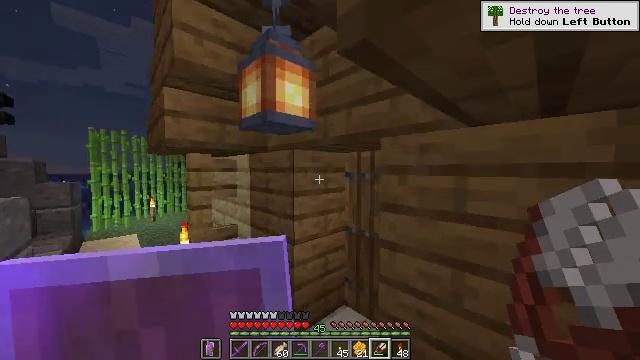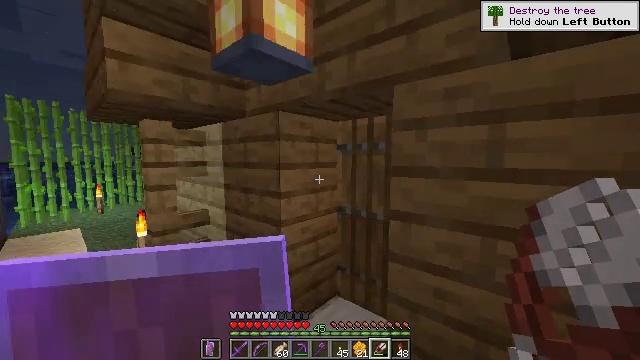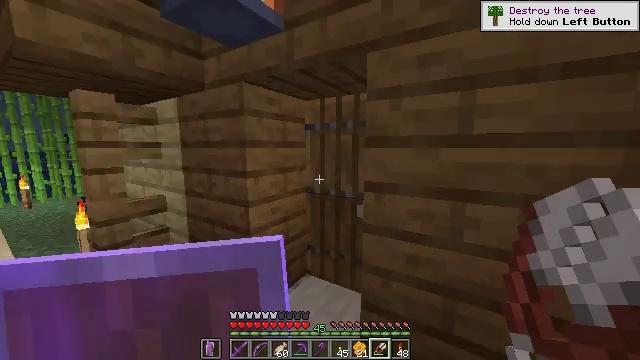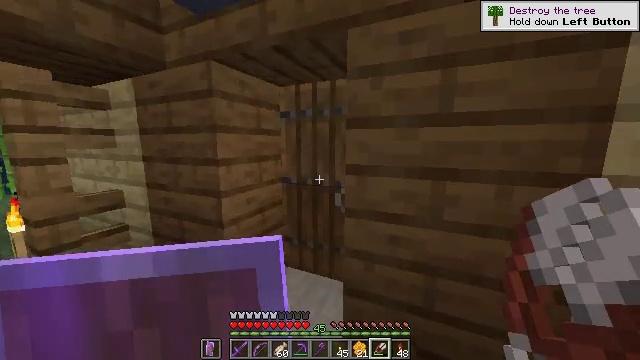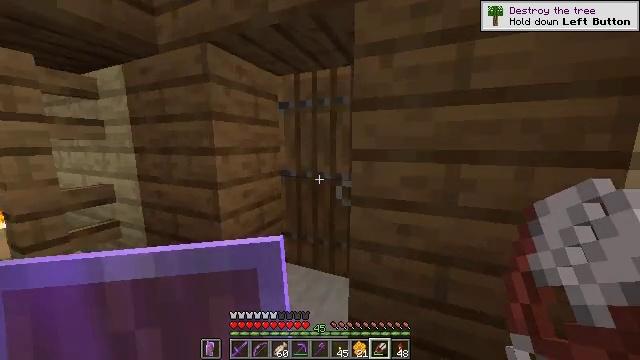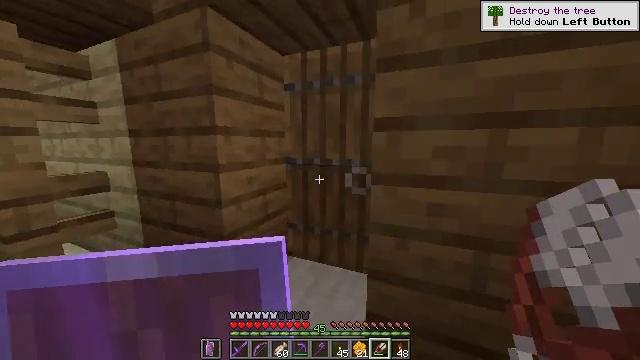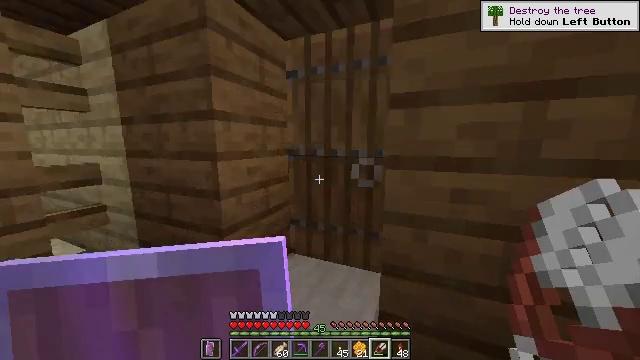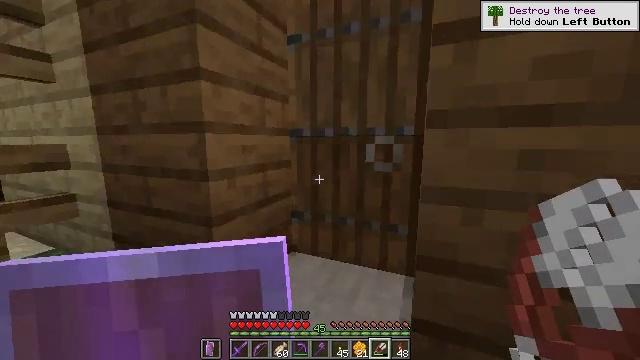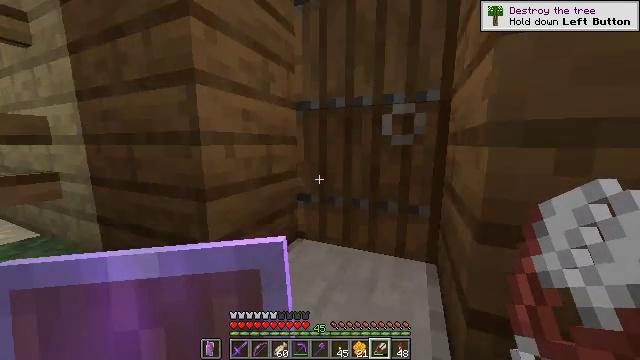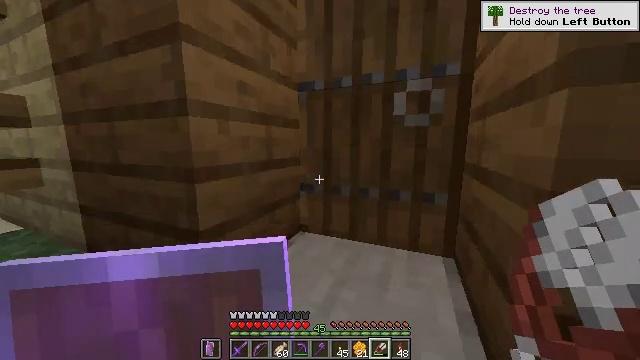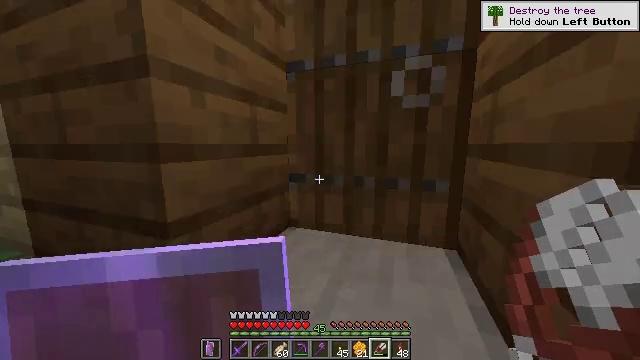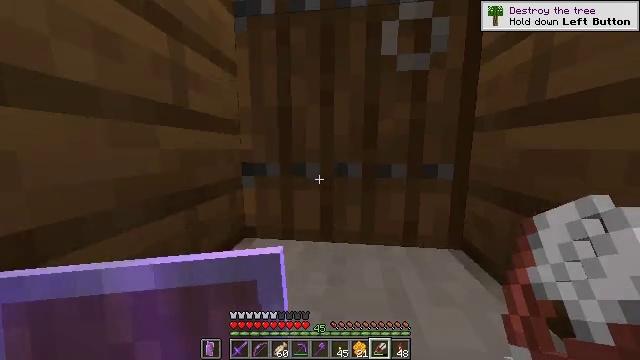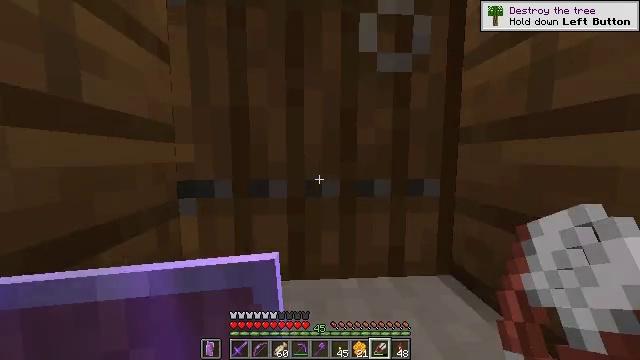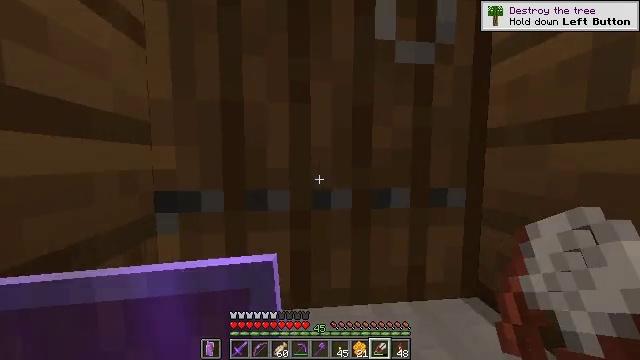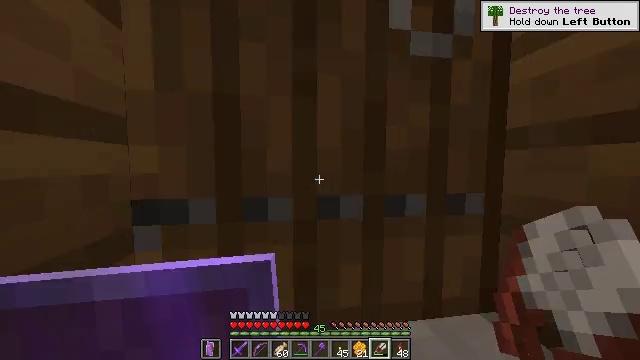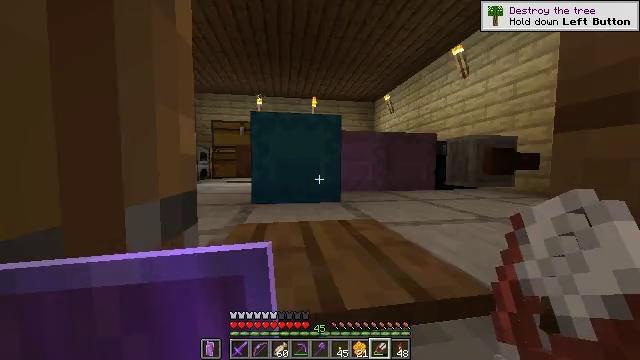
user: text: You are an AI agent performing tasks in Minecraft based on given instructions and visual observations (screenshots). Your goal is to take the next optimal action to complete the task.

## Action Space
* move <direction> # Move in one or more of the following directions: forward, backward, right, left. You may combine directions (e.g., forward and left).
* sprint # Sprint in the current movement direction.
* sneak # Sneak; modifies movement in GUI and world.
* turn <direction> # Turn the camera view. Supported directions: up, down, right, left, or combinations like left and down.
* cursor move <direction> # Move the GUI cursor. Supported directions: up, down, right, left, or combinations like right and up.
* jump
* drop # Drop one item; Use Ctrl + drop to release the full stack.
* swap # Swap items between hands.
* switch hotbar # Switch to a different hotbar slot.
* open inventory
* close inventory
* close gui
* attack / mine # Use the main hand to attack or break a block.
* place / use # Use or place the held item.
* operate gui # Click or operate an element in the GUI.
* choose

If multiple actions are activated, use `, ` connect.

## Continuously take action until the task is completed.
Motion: motion action
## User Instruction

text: Collect the light blue shulker box into your inventory.
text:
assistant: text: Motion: move forward, sprint, turn right and down
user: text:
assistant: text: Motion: move forward, sprint, turn right and down
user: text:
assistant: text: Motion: move forward, sprint, turn right and down
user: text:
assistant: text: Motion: move forward, sprint, turn right
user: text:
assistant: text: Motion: move forward, sprint
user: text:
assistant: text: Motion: move forward, sprint
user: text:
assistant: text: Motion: move forward, sprint
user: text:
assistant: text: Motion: move forward, sprint
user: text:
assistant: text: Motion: move forward, sprint
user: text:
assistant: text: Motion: move forward, sprint, turn right
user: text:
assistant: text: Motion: move forward, sprint, turn right and up
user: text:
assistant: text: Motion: move forward, sprint, turn right and up
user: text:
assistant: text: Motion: move forward, sprint, turn right
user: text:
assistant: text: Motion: move forward, sprint, turn right
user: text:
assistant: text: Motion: move forward, sprint, use / place
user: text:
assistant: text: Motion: move forward, sprint, use / place
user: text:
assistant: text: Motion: move forward, sprint, use / place
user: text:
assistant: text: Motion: move forward, sprint
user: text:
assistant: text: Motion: move forward, sprint
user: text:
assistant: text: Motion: move forward, sprint, turn left
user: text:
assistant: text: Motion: move forward, sprint, turn left
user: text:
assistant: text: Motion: move forward, sprint
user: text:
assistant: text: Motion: move forward, sprint
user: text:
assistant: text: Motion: move forward, sprint
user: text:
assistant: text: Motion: move forward, sprint, turn left
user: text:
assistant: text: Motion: move forward, sprint, turn left
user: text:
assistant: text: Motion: move forward, turn left
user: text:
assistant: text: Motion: no_op
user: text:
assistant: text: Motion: no_op
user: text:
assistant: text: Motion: no_op